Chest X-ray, AP view. Patient: 39 years old, sex F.
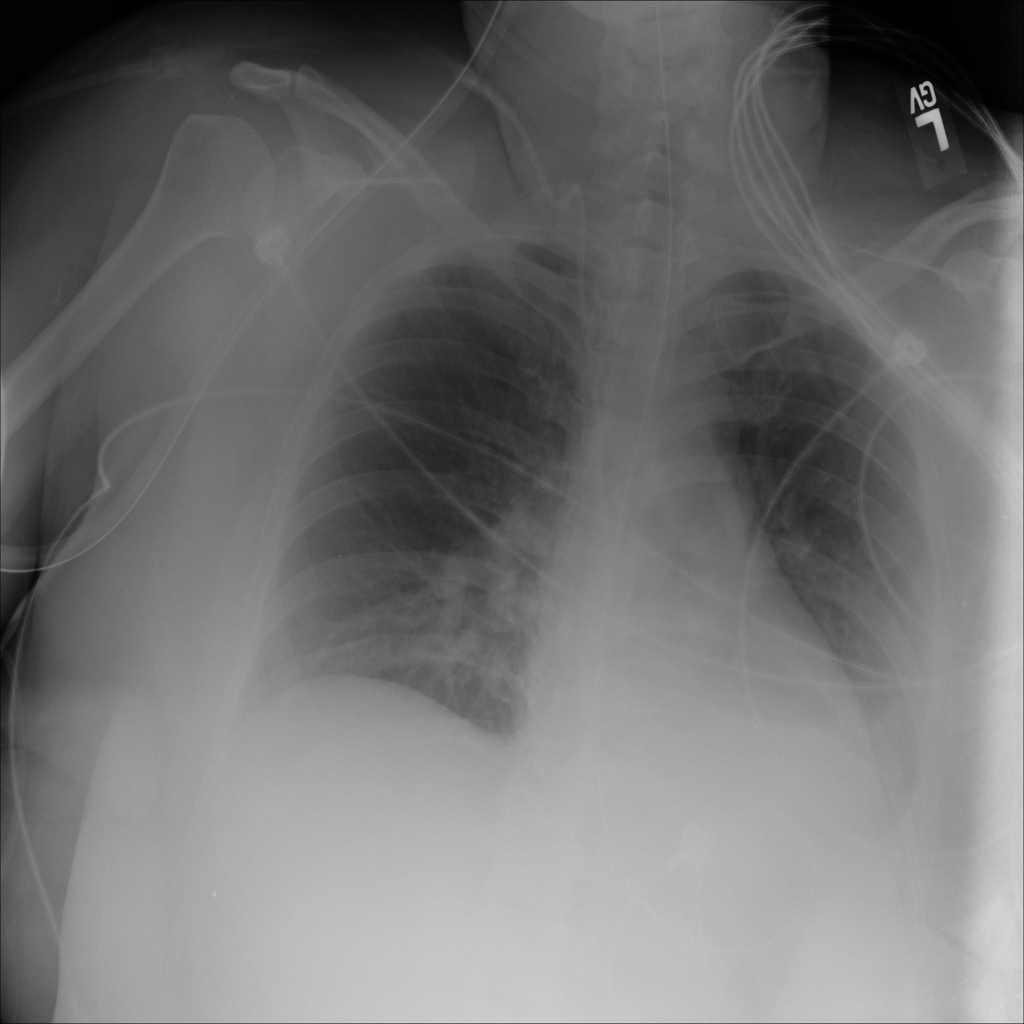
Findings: No Finding